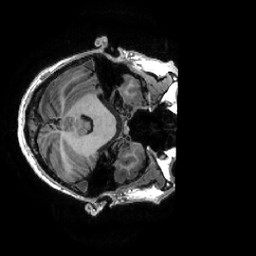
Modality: T1w
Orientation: axial
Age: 31
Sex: male
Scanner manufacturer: ge
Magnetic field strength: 3 T
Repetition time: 0.0073 s
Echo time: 0.003 s